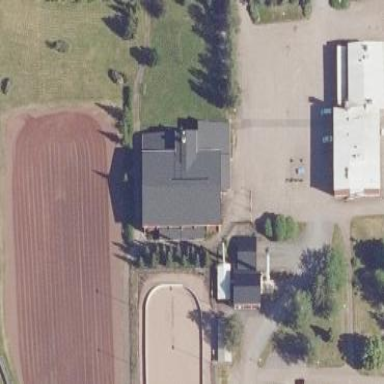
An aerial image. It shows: Sports center on leisure land.